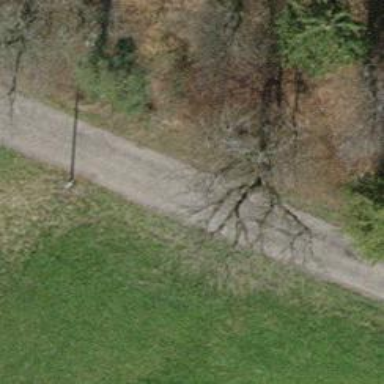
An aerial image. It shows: Red bench.